Question: I am trying to set up a high-throughput way of plotting out dose response curves from a large screening experiment. Prism obviously has the easiest way of doing dose-response curves well, but I can't copy and paste this much data.
Since CRAN removed 'drc', the package 'dr4pl' seems the way to go, but there is very little instruction available yet.
'''
#make data frame
dose <- c("0.078125","0.156250","0.312500","0.625000","1.250000","2.500000","5.000000","10.000000","20.000000")
POC<-c("1.<PHONE>", "0.87380081", "0.79171200", "0.83166848", "0.77361290", "0.35199288", "0.<PHONE>", "0.<PHONE>", "0.<PHONE>")
data<-data.frame(dose, POC)
#use the dr4pl pakcage to calculate curve and IC50 etc
model<-dr4pl(POC~dose, data)
summary.model <- summary(model)
summary.model$coefficients
#plot this
plot(dr4pl(POC~dose, data=data))
'''

The above will generate the type of curve I need using dr4pl, and get me the IC50. but how would I plot several datasets/curves on one plot?
Ideally I'd rather plot the data using ggplot2: 'plot+geom_point()' and add in the dose response line by using the dr4pl summary as a '+stat_smooth()' model, if that makes sense? But I don't know how to do this.
Any help would be appreciated
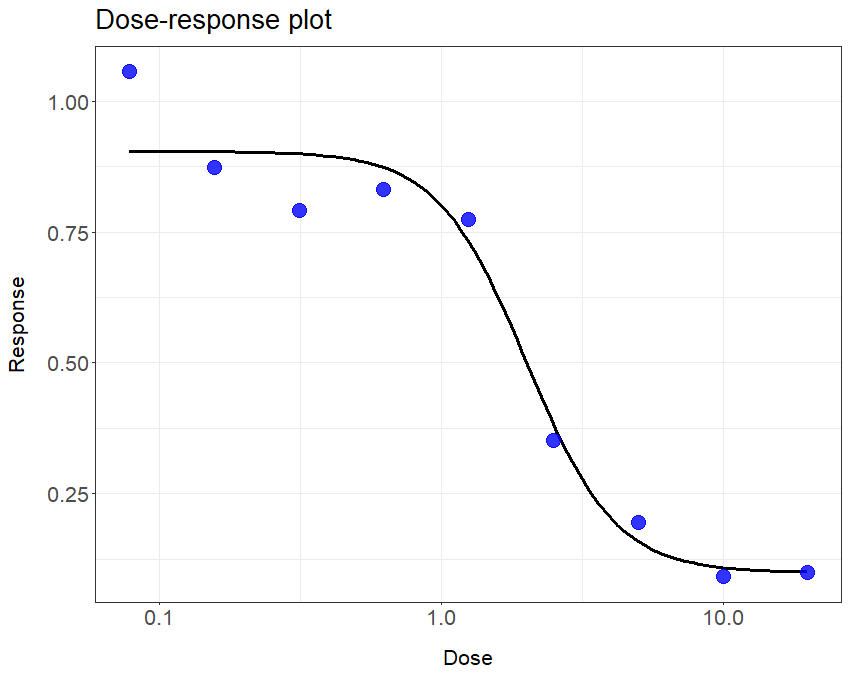
Answer: I can get most of the way but not all the way. The main step is to write a 'predict()' method for 'dr4pl' objects:
'''
predict.dr4pl <- function (object, newdata=NULL, se.fit=FALSE, level, interval) {
xseq <- if (is.null(newdata)) object$data$Dose else newdata$x
pred <- MeanResponse(xseq, object$parameters)
if (!se.fit) {
return(pred)
}
qq <- qnorm((1+level)/2)
se <- sapply(xseq,
function(x) car::deltaMethod(object,
"UpperLimit + (LowerLimit - UpperLimit)/(1 + (x/IC50)^Slope)")[["Estimate"]])
return(list(fit=data.frame(fit=pred,lwr=pred-qq*se,
upr=pred+qq*se), se.fit=se))
}
'''
I included a slightly hacky way to compute the confidence intervals via the delta method - this might not be too reliable (bootstrapping would be better ...)
It works OK (sort of) for your data (changed the name to 'dd' because it's sometimes dicey to name the data 'data' ('fortunes::fortune("dog")')).
'''
dd <- data.frame(dose = c(0.078125,0.156250,0.312500,0.625000,1.25,
2.50,5.0,10.0,20.0),
POC = c(1.<PHONE>, 0.87380081, 0.79171200,
0.83166848, 0.77361290, 0.35199288,
0.<PHONE>, 0.<PHONE>, 0.<PHONE>))
library(dr4pl)
ggplot(dd, aes(dose,POC)) + geom_point() +
geom_smooth(method="dr4pl",se=TRUE) + coord_trans(x="log10")
'''
<URL>
- 'se=FALSE'- 'dr4pl''scale_x_log10()''coord_trans(x="log10")'- 'coord_trans()''sample_data_1'
But I'm afraid I've spent enough time on this for now.
It would more robust to use the 'predict' method above to generate the values you want, over the range you want, separately, and then use 'geom_line()' + 'geom_ribbon()' to add the information to the plot ....
If you're willing to fit the model first (outside 'geom_smooth') you can do this (this is using 'sample_data_1' from 'dr4pl' package - it's from the first example in '?dr4pl')
'''
model2 <- dr4pl(dose = sample_data_1$Dose,
response = sample_data_1$Response)
ggplot(sample_data_1, aes(Dose,Response)) + geom_point() +
stat_function(fun=function(x) predict(model2,newdata=data.frame(x=x))) +
scale_x_log10()
'''
which is less sensitive to the order of scaling/unscaling the x axis.
---
Improved but slow bootstrap CIs:
'''
predictdf.dr4pl <- function (model, xseq, se, level, nboot=200) {
pred <- MeanResponse(xseq, model$parameters)
if (!se) {
return(base::data.frame(x=xseq, y=pred))
}
## bootstrap residuals
pred0 <- MeanResponse(model$data$Dose, model$parameters)
res <- pred0-model$data$Response
bootres <- matrix(nrow=length(xseq), ncol=nboot)
pb <- txtProgressBar(max=nboot,style=3)
for (i in seq(nboot)) {
setTxtProgressBar(pb,i)
mboot <- dr4pl(model$data$Dose,
pred0 + sample(res, size=length(pred0),
replace=TRUE))
bootres[,i] <- MeanResponse(xseq, mboot$parameters)
}
fit <- data.frame(x = xseq,
y=pred,
ymin=apply(bootres,1,quantile,(1-level)/2),
ymax=apply(bootres,1,quantile,(1+level)/2))
return(fit)
}
print(ggplot(dd, aes(dose,POC))
+ geom_point()
+ geom_smooth(method="dr4pl",se=TRUE) + coord_trans(x="log10")
)
'''
<URL>